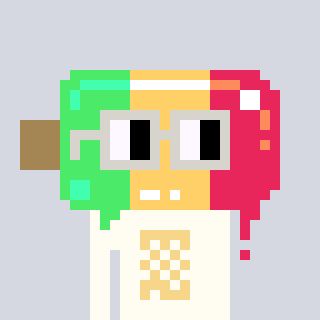
a pixel art character with square light gray glasses, a icepop-shaped head and a grayscale-colored body on a cool background